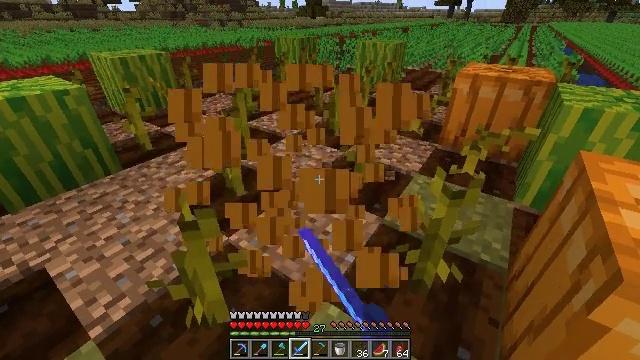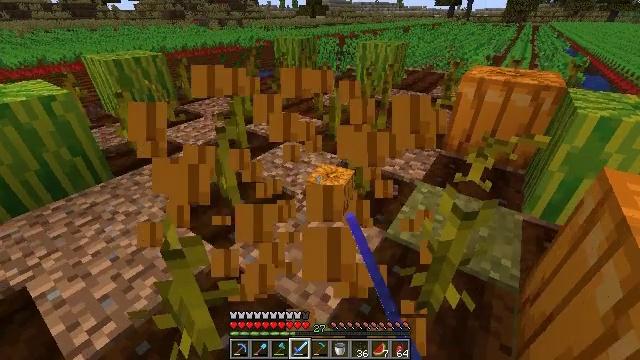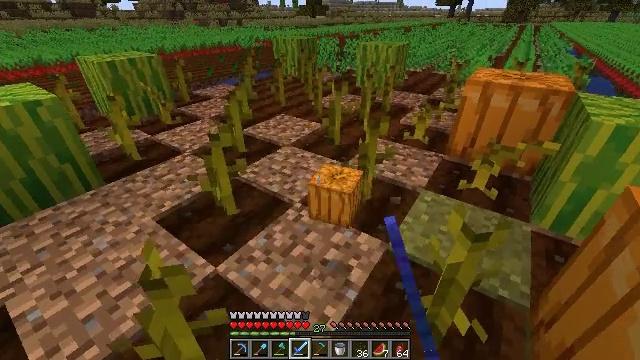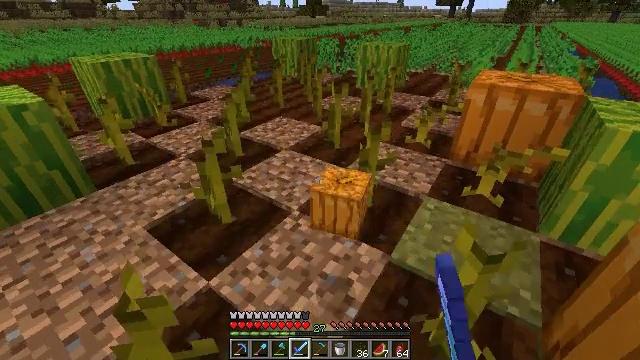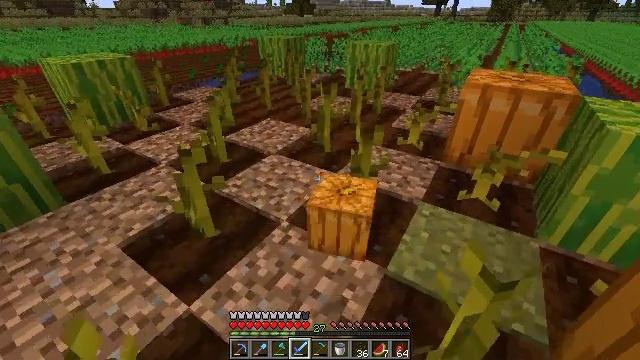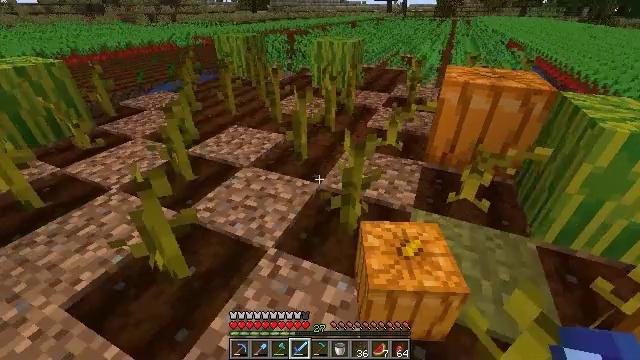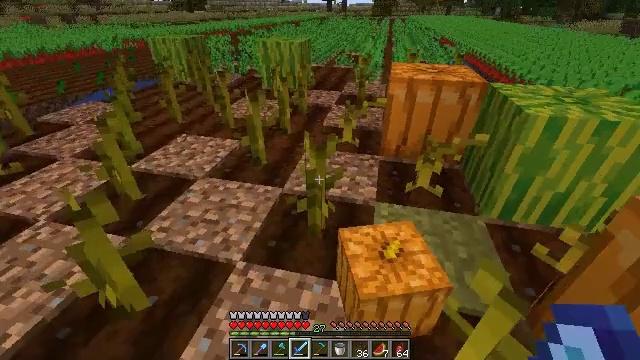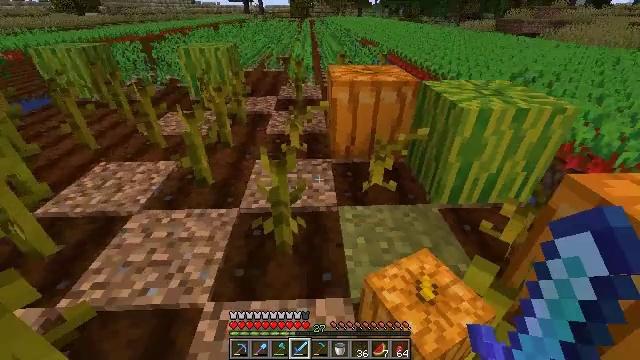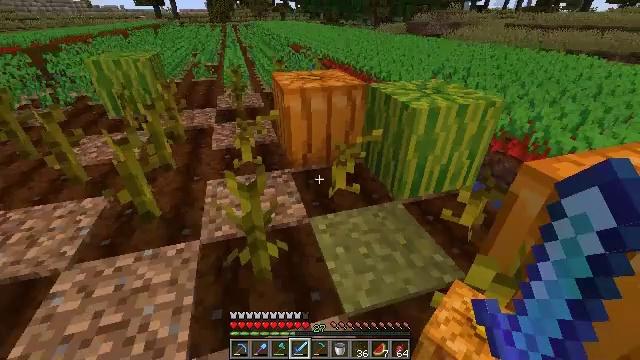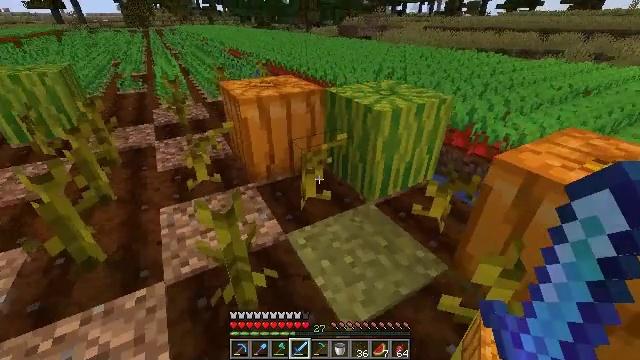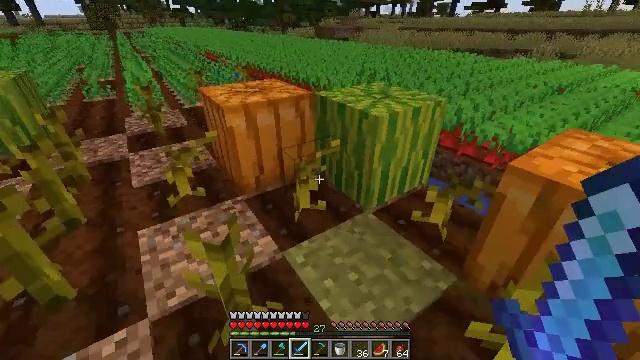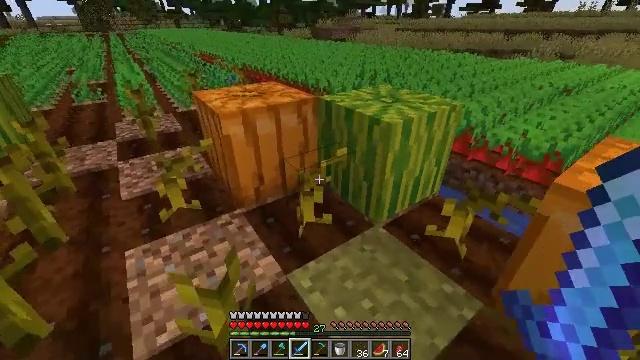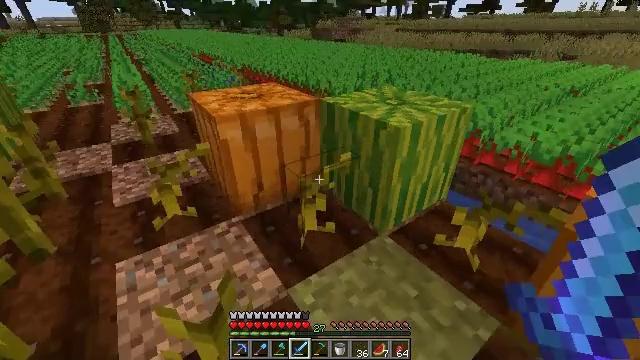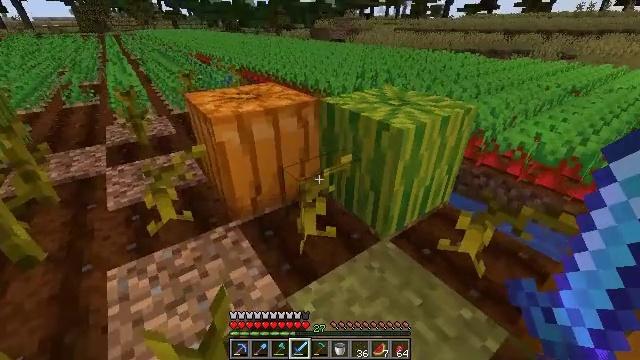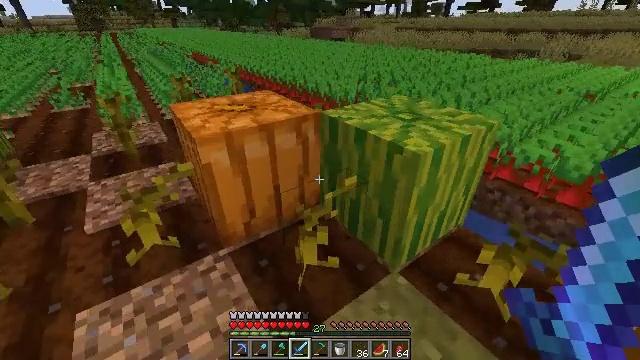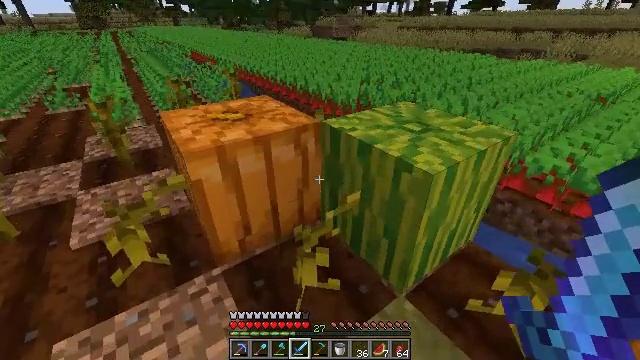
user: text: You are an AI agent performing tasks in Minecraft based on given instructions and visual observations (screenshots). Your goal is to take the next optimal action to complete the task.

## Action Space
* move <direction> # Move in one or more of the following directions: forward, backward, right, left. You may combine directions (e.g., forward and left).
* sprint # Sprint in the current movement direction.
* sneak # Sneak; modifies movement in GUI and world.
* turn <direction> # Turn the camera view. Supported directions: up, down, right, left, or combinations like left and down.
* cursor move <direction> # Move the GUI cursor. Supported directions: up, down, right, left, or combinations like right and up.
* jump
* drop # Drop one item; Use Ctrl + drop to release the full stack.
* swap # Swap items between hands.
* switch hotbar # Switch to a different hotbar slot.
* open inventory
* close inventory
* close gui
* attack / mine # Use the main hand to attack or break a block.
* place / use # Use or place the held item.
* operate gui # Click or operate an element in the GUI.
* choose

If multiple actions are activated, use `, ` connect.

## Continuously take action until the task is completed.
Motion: motion action
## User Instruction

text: Collect the pumpkin by holding left button.
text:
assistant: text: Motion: move forward
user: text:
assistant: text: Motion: move forward
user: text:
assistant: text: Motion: move forward
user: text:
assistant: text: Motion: move forward and move left, turn right
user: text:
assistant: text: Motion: move forward and move left, turn right
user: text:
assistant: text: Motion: move forward and move left, turn right
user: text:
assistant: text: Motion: move forward and move left, turn right
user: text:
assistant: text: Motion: move forward and move left, turn right
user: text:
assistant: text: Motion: move forward, turn right
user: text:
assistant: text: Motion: move forward, turn right
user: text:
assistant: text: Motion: move forward
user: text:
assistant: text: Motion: move forward
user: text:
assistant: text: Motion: move forward
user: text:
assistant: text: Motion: move forward
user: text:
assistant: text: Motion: move forward
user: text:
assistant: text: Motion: move forward, turn left and down
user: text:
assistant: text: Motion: move forward, turn left and down
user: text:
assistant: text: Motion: turn left and down
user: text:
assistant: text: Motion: turn left
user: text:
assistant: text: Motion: no_op
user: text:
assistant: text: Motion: attack / mine
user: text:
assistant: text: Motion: attack / mine
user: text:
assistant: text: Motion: attack / mine
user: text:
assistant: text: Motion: attack / mine
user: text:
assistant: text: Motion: attack / mine
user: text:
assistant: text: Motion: attack / mine
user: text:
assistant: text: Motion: attack / mine
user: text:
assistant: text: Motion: attack / mine
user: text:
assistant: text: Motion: attack / mine
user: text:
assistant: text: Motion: attack / mine